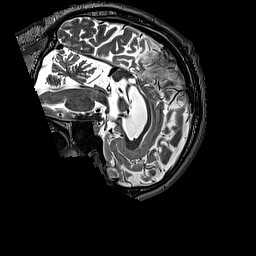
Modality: T2w
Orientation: sagittal
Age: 58
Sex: male
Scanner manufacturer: siemens
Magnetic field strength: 3 T
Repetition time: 3.2 s
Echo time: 0.567 s